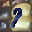
Label: 7